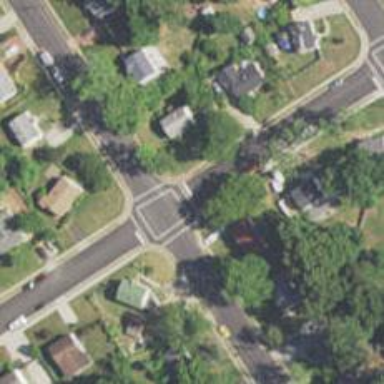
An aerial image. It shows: Road with stop sign.